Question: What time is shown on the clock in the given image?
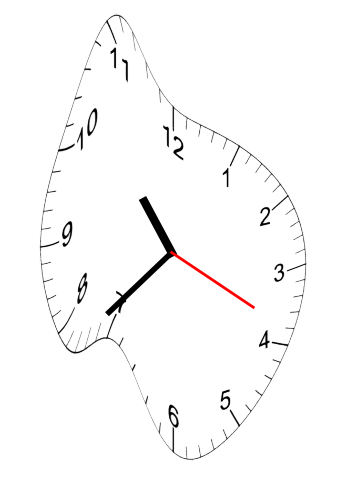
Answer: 10:37:19